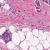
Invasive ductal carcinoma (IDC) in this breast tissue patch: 1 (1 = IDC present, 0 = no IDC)